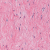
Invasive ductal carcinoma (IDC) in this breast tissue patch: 0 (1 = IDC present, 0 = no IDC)